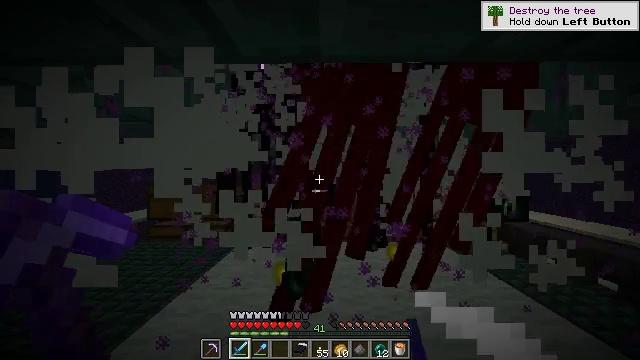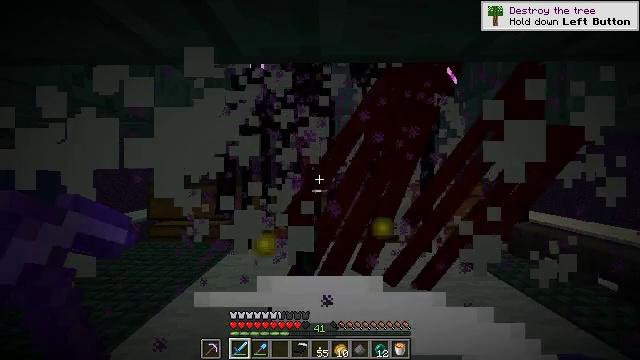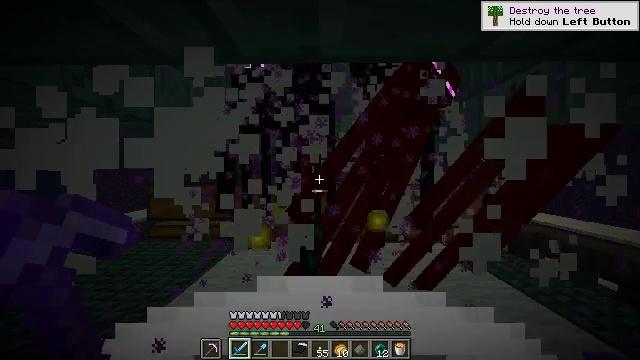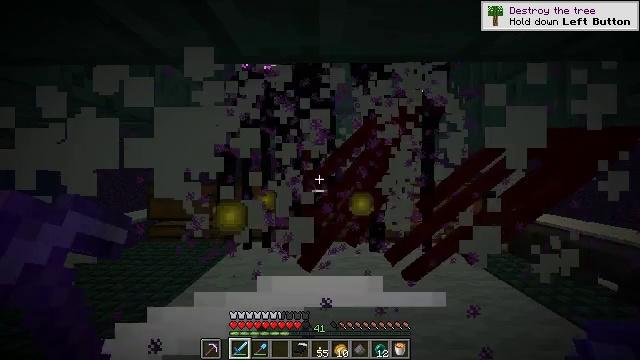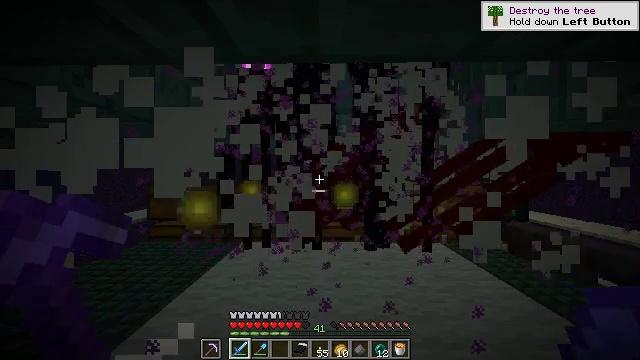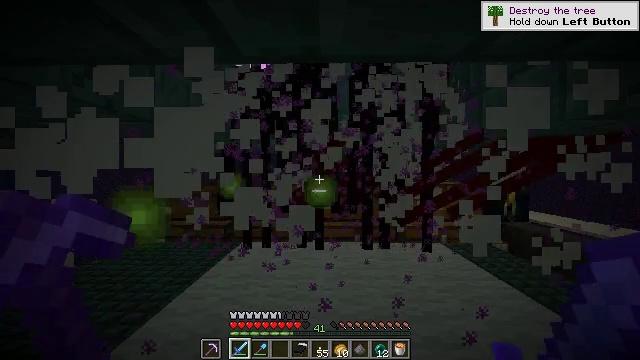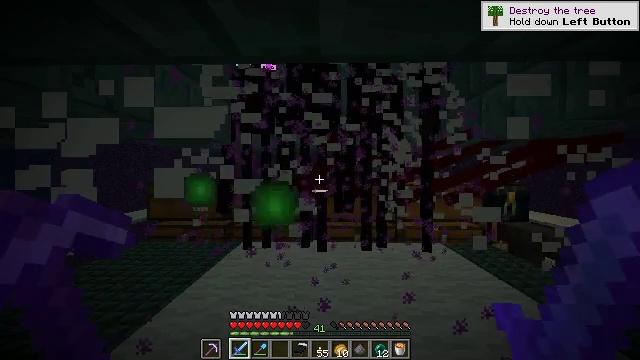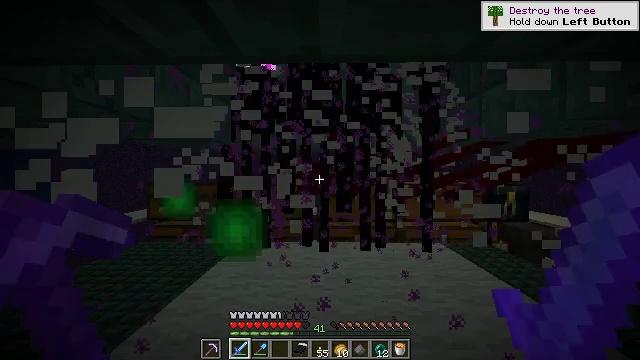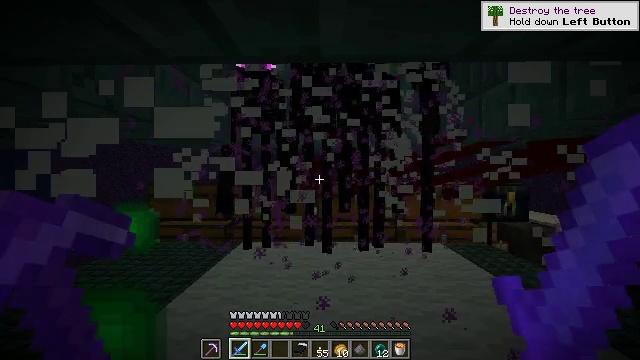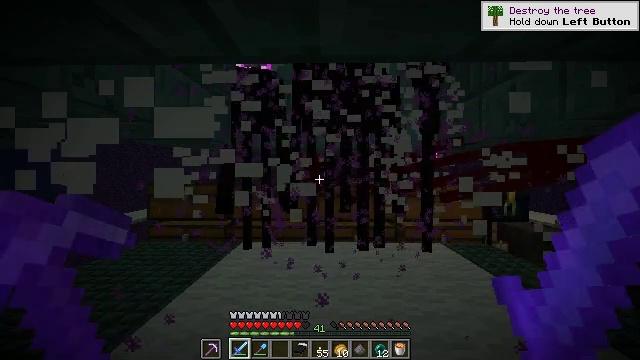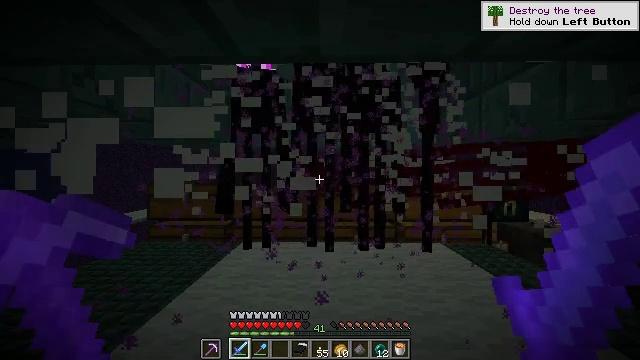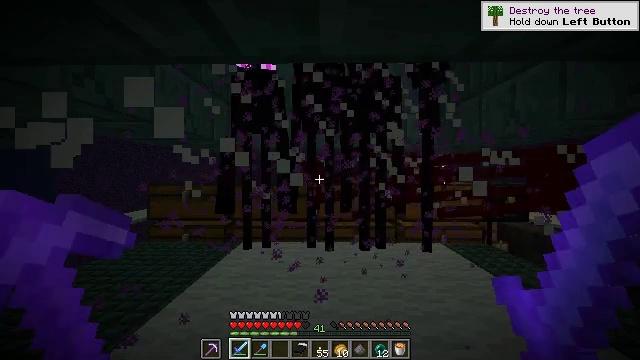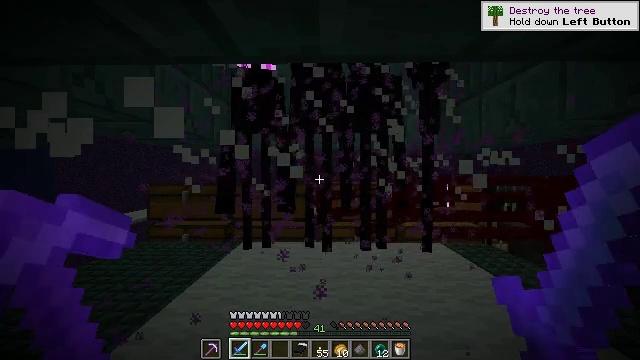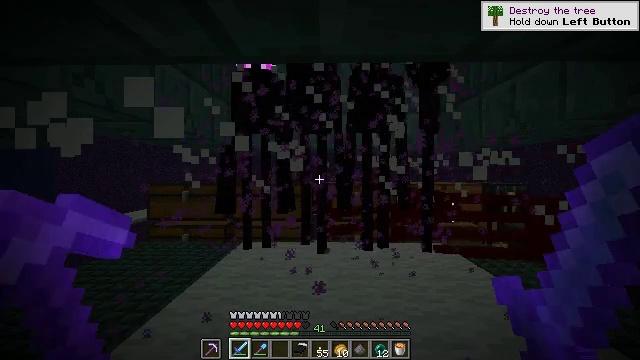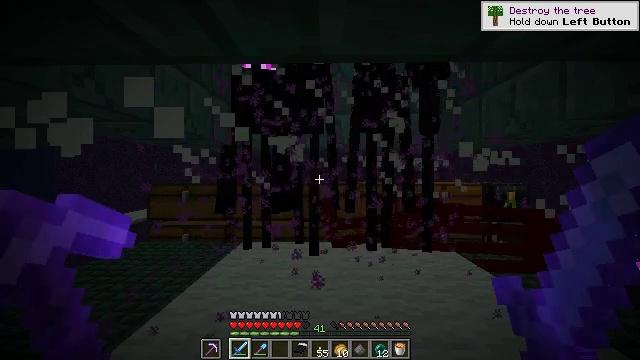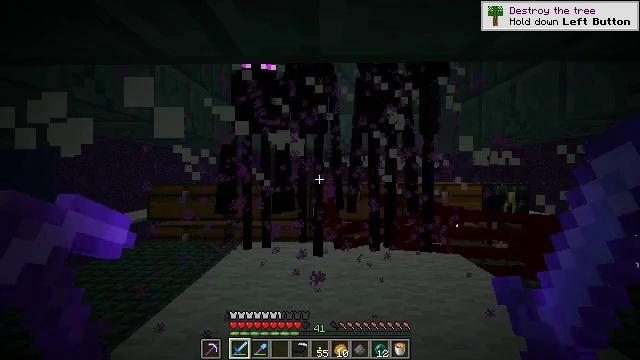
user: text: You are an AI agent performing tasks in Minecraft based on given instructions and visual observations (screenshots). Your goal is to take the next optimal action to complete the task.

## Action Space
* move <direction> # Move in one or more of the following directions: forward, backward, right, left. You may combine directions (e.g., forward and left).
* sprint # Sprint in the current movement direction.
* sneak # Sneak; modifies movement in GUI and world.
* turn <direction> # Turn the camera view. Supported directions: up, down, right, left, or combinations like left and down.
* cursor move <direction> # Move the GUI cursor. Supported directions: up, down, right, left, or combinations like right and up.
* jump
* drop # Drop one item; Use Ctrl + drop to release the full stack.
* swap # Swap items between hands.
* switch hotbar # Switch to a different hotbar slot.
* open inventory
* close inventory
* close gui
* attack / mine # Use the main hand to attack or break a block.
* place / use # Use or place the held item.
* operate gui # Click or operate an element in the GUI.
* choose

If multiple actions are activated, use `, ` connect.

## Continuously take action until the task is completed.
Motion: motion action
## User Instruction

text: Kill an enderman.
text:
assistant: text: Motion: no_op
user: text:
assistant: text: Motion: no_op
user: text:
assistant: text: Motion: no_op
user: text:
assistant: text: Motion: no_op
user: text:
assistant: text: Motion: no_op
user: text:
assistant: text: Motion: no_op
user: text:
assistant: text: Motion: no_op
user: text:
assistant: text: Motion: no_op
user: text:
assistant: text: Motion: no_op
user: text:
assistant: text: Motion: no_op
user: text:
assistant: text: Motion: no_op
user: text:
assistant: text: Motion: no_op
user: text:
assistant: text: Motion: no_op
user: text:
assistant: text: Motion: no_op
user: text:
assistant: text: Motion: no_op
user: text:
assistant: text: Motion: no_op
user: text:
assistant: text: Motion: no_op
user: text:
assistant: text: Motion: no_op
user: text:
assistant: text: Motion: no_op
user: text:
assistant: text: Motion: no_op
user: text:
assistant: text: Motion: no_op
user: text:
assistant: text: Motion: no_op
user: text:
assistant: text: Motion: no_op
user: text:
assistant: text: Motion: no_op
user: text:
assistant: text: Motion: no_op
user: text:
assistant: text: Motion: no_op
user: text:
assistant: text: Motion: no_op
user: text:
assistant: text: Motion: no_op
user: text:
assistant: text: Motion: no_op
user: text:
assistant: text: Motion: no_op